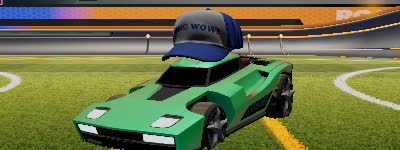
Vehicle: breakout